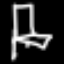
Label: chair